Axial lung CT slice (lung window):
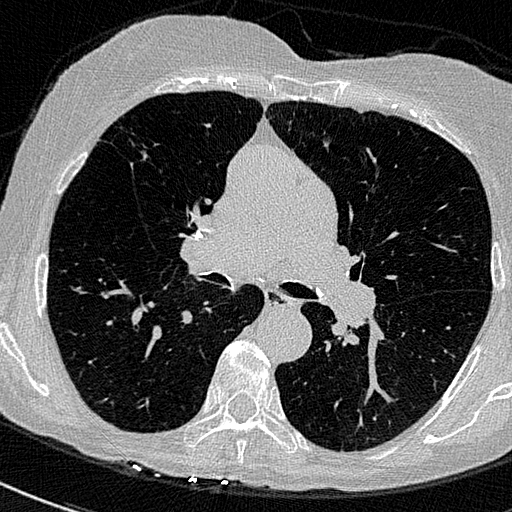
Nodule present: no